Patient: sex F, age 66
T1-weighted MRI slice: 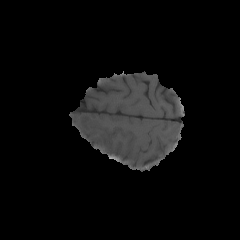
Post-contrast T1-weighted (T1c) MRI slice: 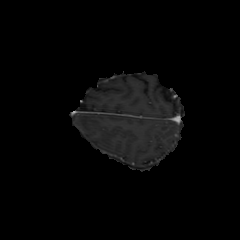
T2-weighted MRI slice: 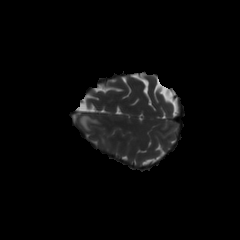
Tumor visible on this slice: yes
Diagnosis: Glioblastoma, IDH-wildtype
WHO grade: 4